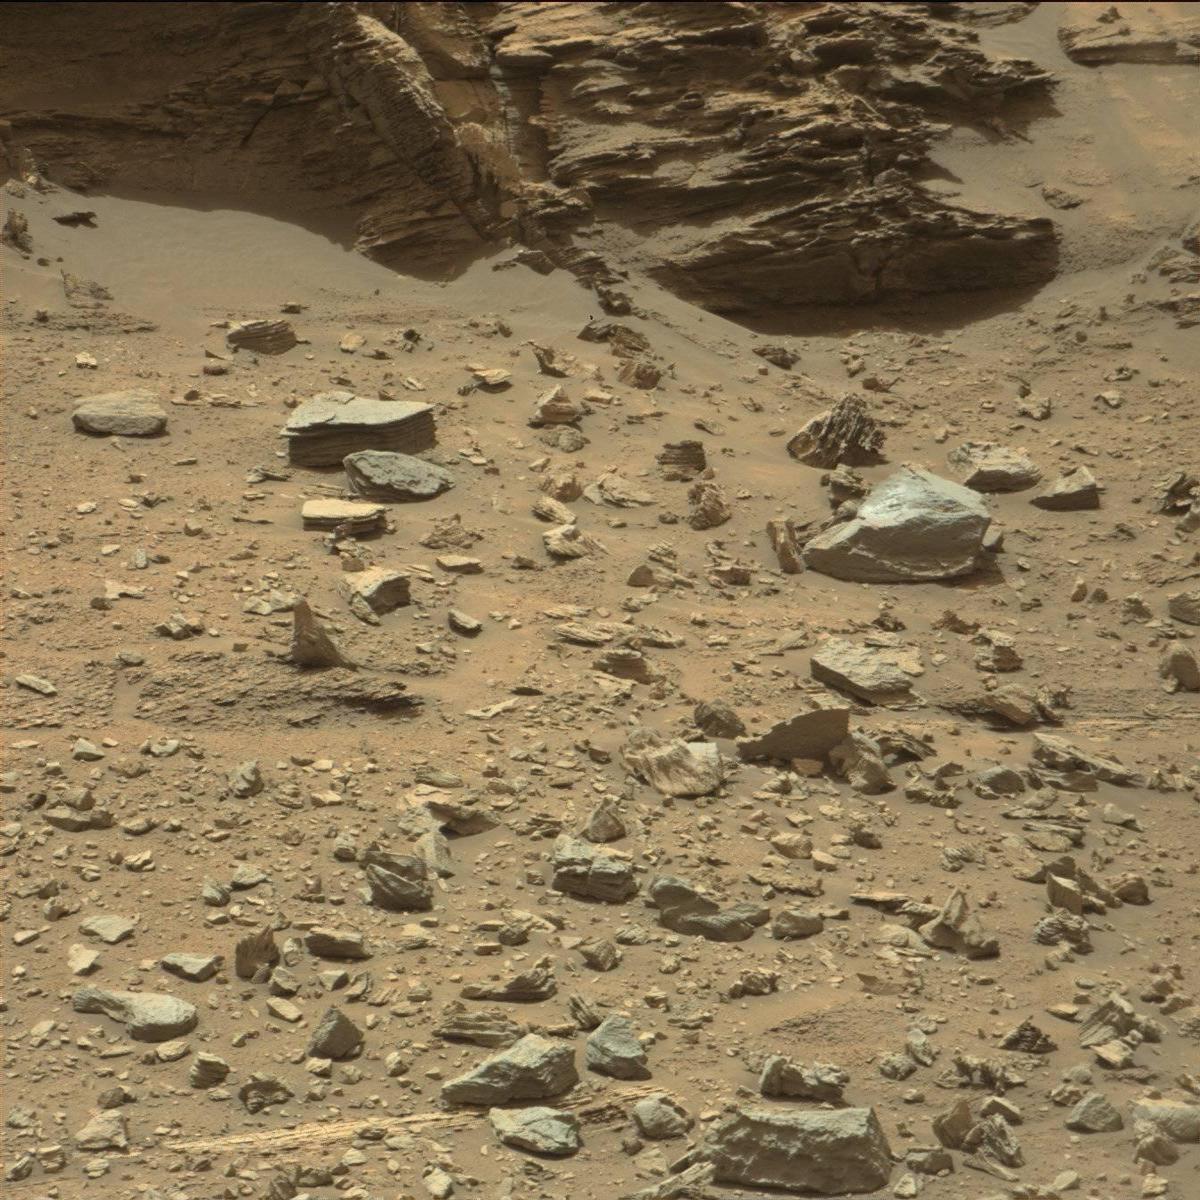
Terrain classes present: Bedrock, Rock, Sand / Soil